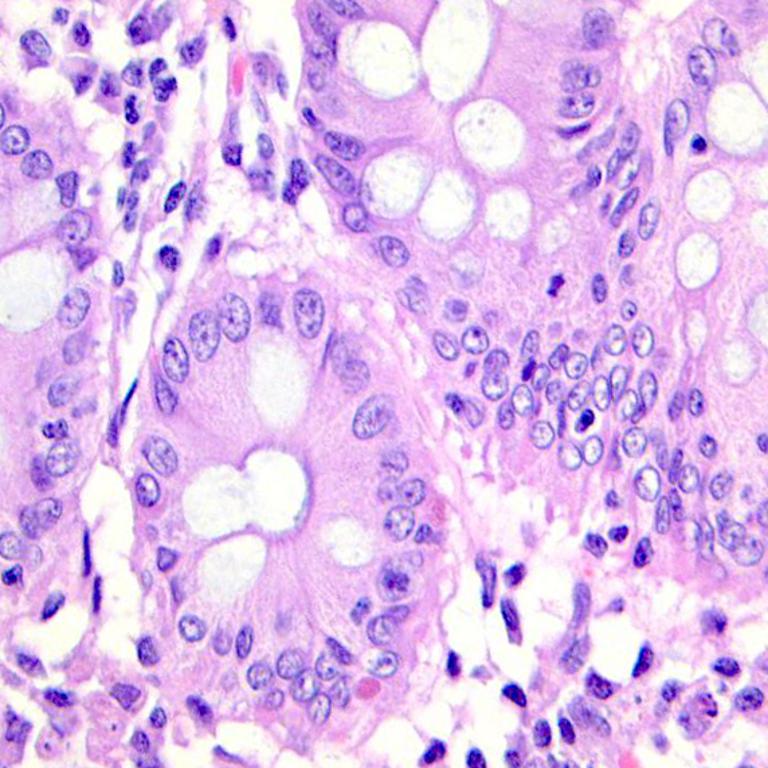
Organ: colon
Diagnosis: benign